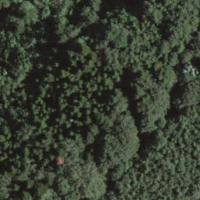
EUNIS habitat code: 44
Species observed at this site:
Fagus sylvatica